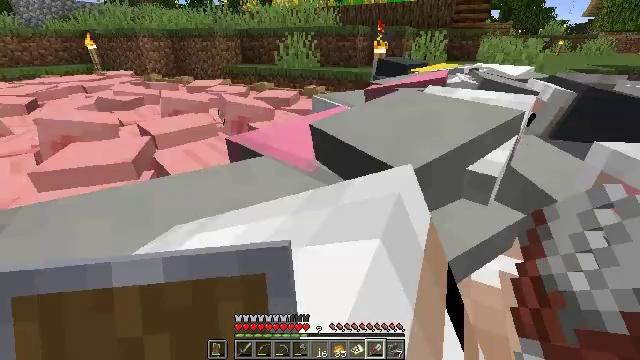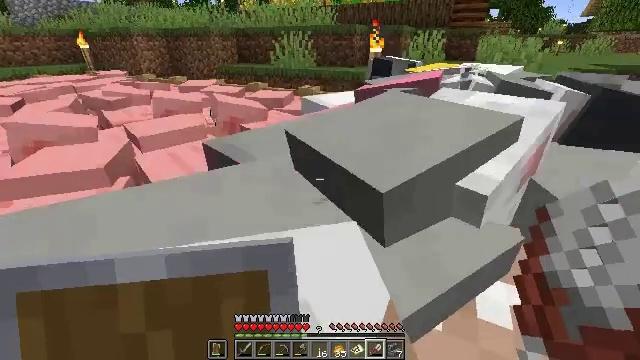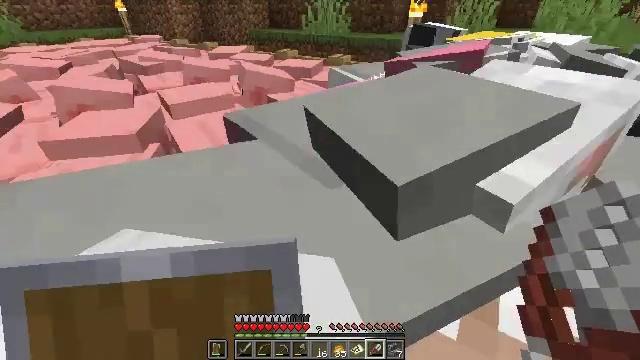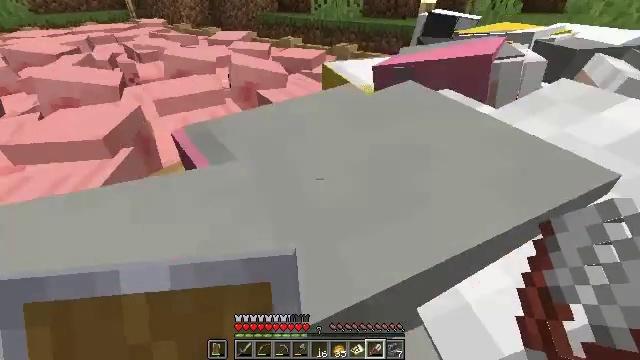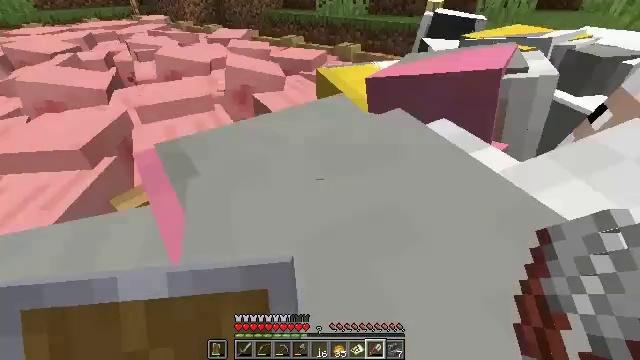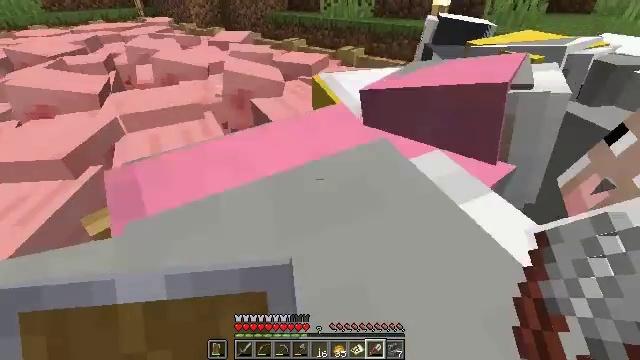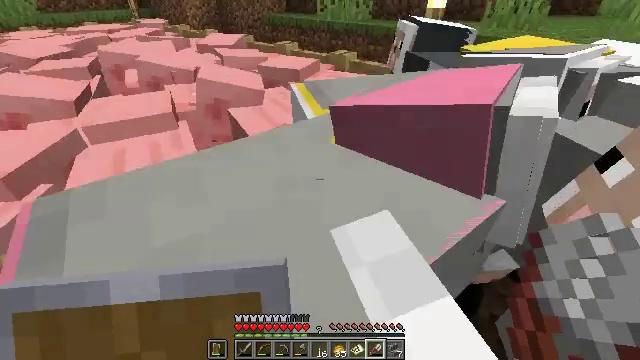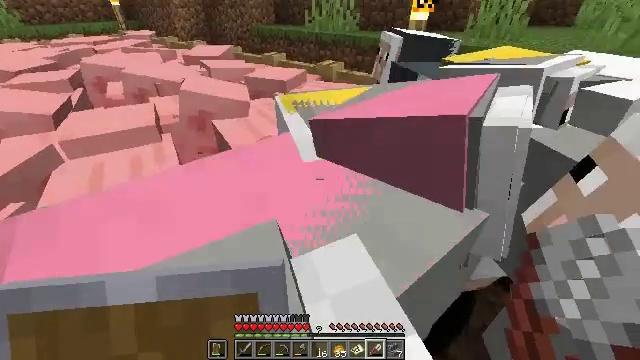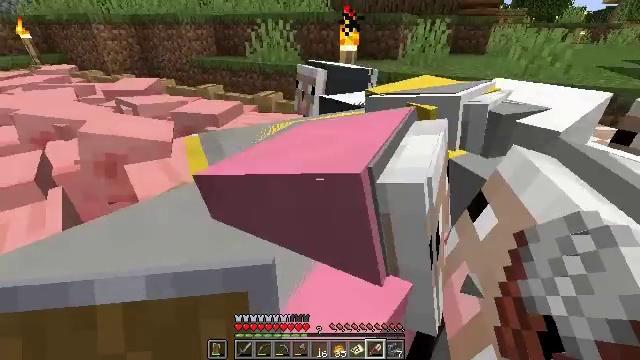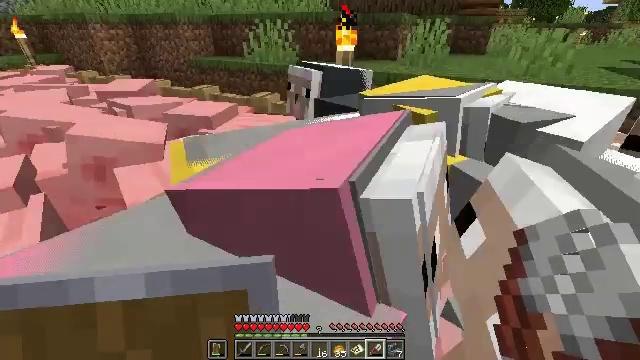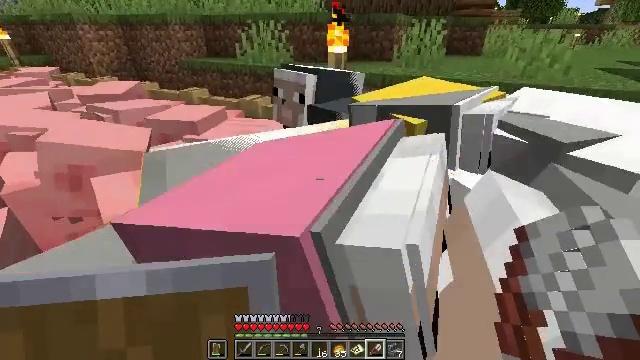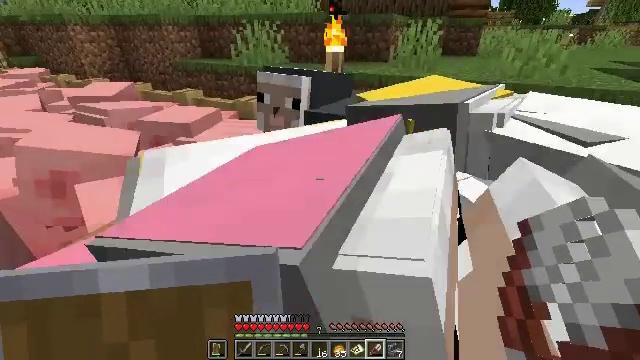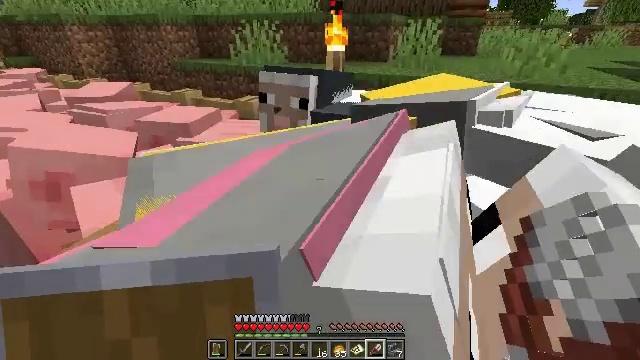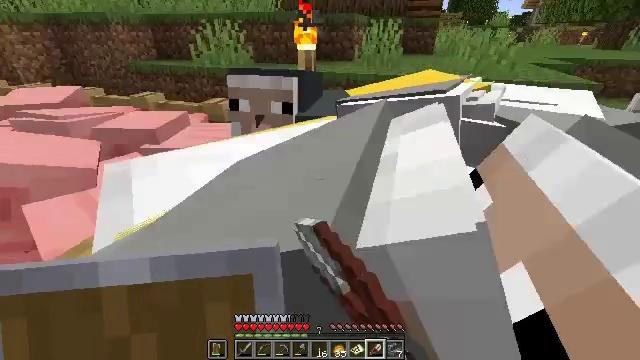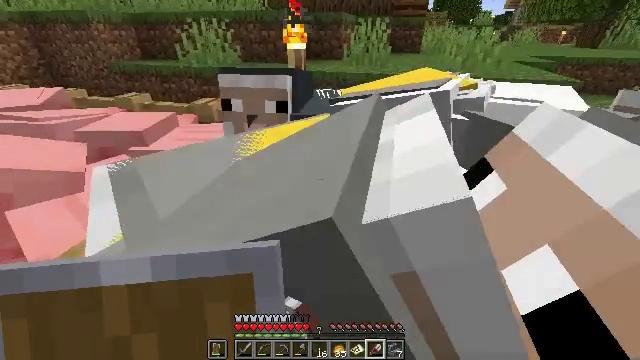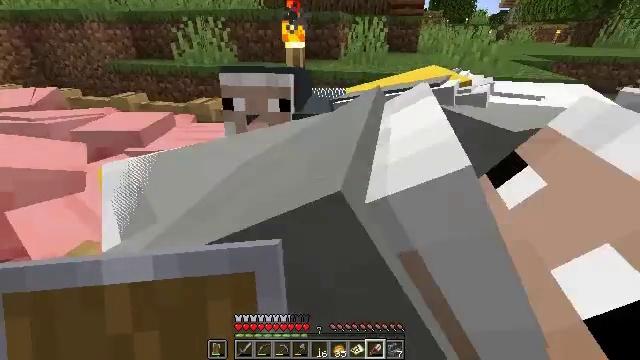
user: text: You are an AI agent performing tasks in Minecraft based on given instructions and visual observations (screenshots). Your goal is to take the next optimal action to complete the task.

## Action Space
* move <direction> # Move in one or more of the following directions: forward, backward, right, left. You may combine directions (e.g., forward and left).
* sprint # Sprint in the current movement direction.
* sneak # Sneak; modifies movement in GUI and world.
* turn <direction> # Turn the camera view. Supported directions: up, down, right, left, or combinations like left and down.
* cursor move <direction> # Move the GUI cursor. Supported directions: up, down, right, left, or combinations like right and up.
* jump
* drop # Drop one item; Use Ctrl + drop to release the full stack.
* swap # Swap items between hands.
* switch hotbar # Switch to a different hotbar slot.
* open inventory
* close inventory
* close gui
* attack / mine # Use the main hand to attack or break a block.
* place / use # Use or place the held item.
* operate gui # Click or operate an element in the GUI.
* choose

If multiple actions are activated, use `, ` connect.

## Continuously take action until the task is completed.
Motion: motion action
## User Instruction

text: Use a crafting table to craft a blue banner.
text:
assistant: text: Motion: move forward, use / place
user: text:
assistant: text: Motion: move forward, turn left and down, use / place
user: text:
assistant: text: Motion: move forward, turn left and down, use / place
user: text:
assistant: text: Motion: move forward, turn left, use / place
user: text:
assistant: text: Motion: move forward, turn left, use / place
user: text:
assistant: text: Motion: move forward, use / place
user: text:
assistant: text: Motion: move forward, turn right and up, use / place
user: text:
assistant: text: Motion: move forward, turn right and up, use / place
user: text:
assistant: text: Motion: move forward, use / place
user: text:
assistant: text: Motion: no_op
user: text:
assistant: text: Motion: no_op
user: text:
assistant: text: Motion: use / place
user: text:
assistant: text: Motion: turn right, use / place
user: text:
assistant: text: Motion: turn right
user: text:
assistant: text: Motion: no_op
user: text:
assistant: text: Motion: open inventory
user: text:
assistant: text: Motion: open inventory
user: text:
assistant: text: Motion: turn right
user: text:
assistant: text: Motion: turn left and down
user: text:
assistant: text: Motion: no_op
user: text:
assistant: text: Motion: no_op
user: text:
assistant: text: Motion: no_op
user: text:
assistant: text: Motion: turn left
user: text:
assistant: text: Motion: no_op
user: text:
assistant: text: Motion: no_op
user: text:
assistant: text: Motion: no_op
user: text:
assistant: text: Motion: no_op
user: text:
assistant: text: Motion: no_op
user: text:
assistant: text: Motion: no_op
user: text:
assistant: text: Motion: turn right and up